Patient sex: F
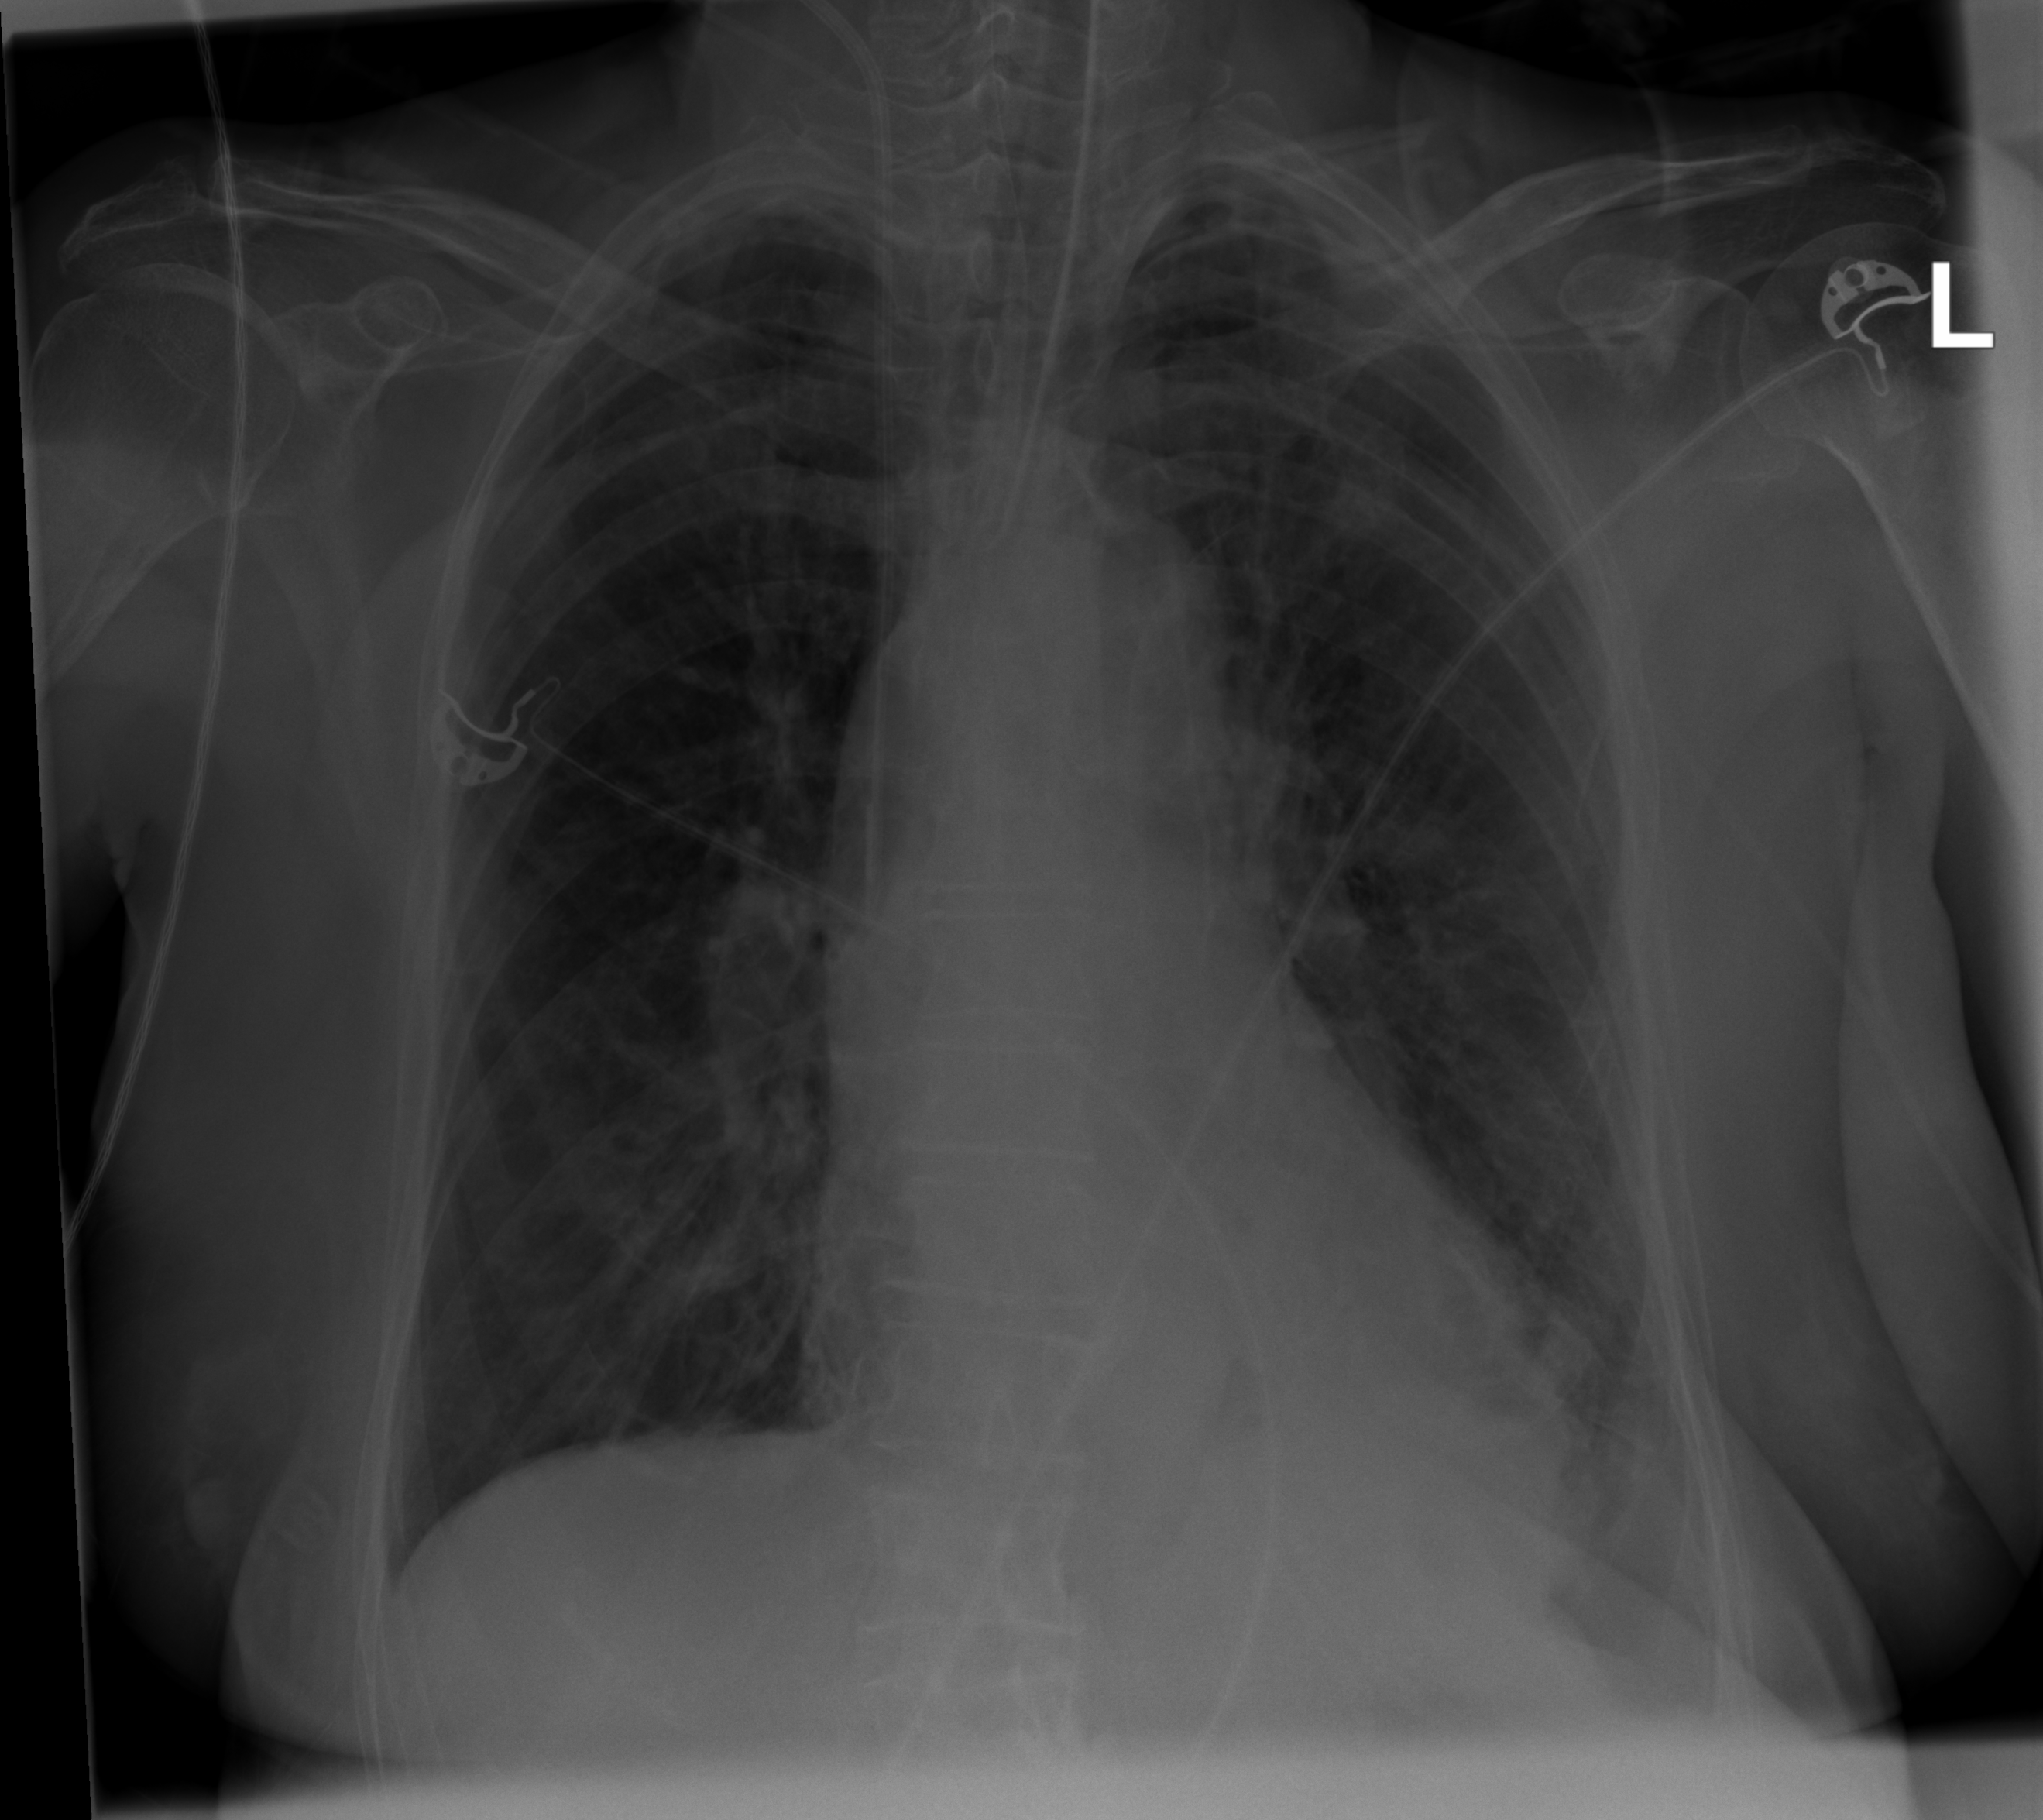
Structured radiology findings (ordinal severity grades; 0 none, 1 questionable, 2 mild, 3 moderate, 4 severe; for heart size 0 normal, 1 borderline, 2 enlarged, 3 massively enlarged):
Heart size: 0
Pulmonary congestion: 0
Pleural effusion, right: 0
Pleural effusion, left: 2
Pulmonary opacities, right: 0
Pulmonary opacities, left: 0
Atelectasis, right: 0
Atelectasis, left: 2